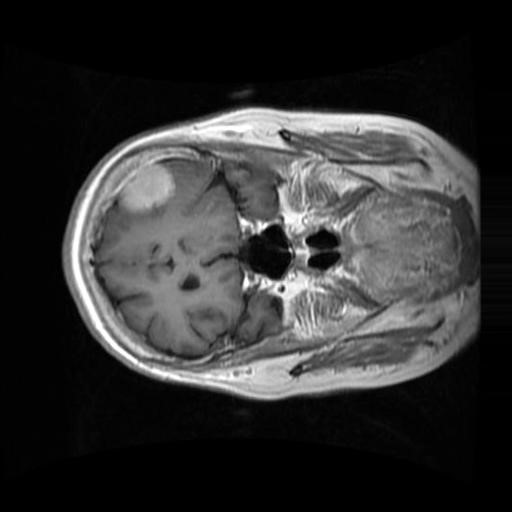
Label: brain_menin